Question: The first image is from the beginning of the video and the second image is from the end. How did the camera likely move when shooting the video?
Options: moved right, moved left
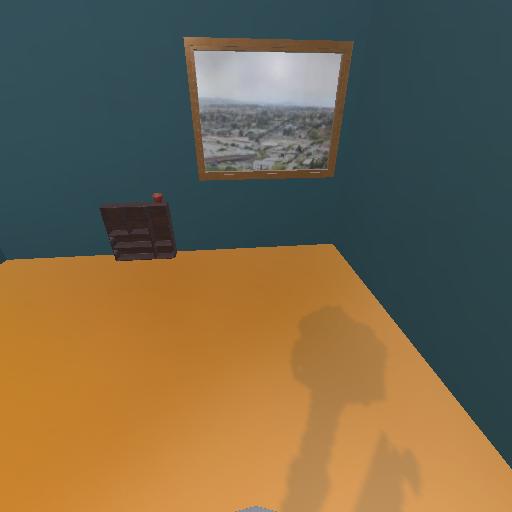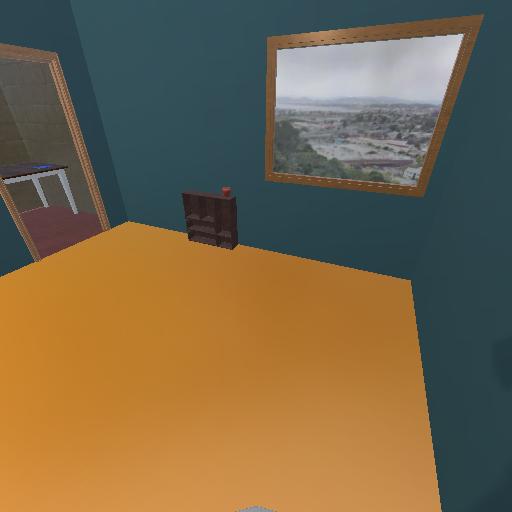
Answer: moved right